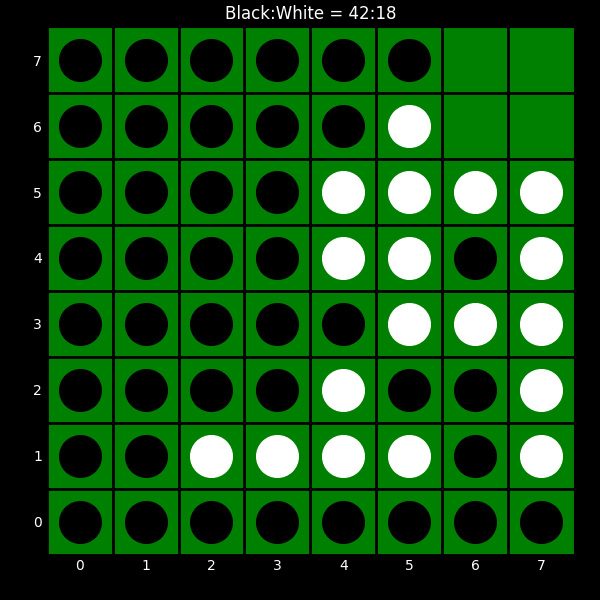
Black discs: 42
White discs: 18